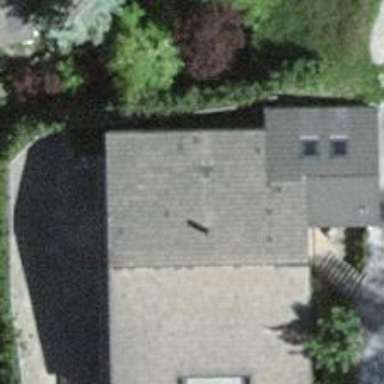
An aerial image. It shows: Simple and straightforward house.